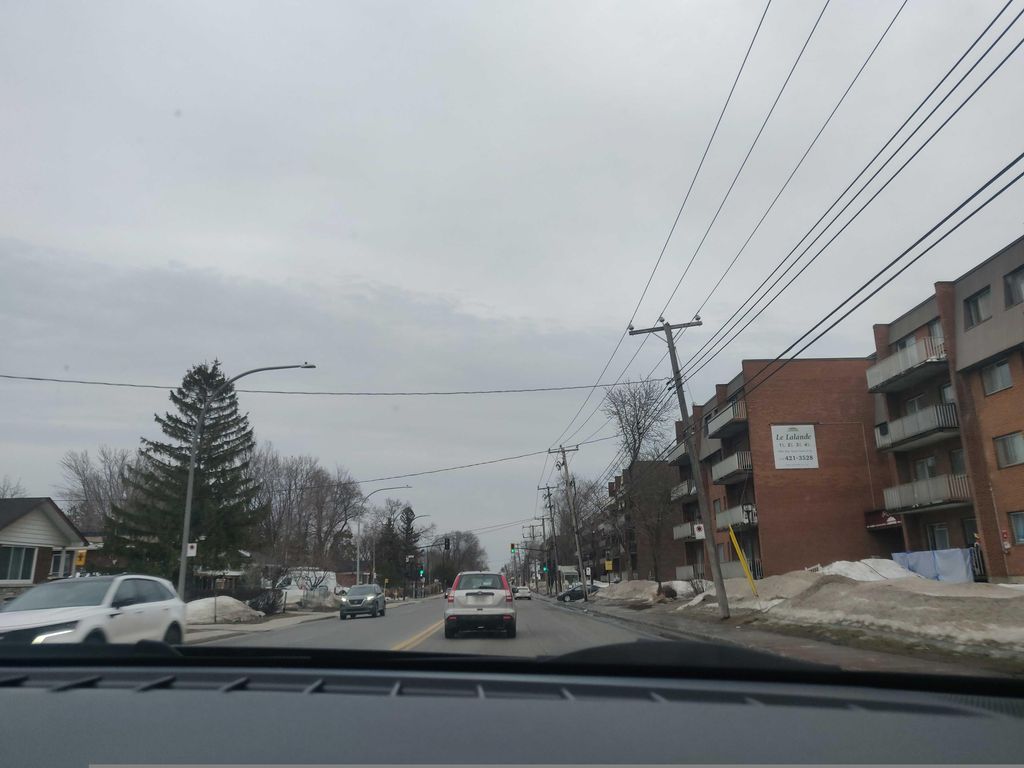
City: montreal